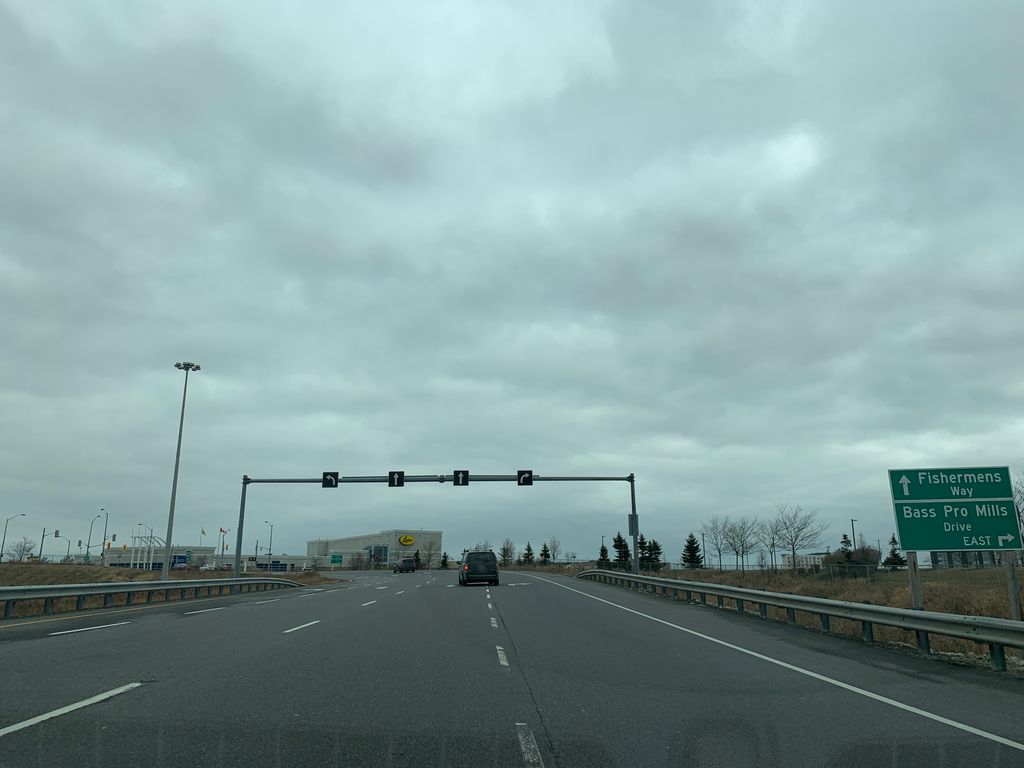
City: toronto